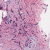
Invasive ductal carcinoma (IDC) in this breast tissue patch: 0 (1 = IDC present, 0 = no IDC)